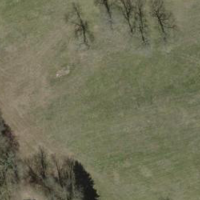
EUNIS habitat code: 25
Species observed at this site:
Ornithogalum umbellatum